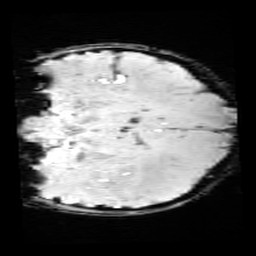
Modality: SWI
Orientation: coronal
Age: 11
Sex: male
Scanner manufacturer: siemens
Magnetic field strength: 3 T
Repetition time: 0.027 s
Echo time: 0.02 s